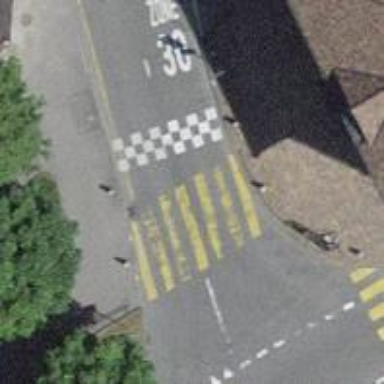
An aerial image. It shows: Uncontrolled zebra crossing on the road.